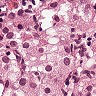
Metastatic tissue present: yes